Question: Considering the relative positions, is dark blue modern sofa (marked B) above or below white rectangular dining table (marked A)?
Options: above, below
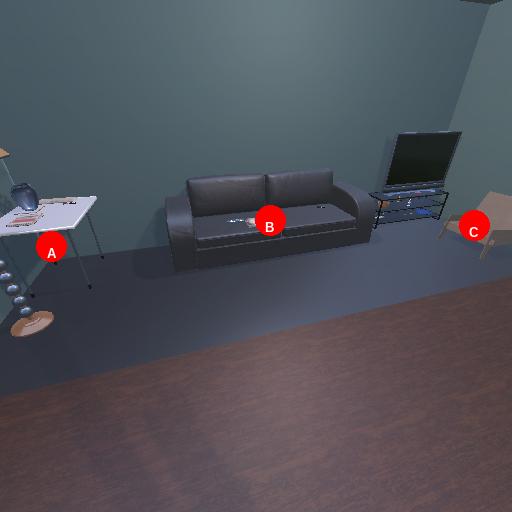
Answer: above